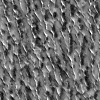
Atmospheric dust classification: not_dusty